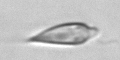
Label: Oxytoxum